В толстой плите из непроводящего твёрдого материала перпендикулярно поверхности просверлено отверстие маленького диаметра, глубина которого меньше толщины плиты. К «дну» отверстия прикреплён один конец резинки с коэффициентом жёсткости $k$. Длина недеформированной резинки в точности равна глубине отверстия. На другом конце резинки прикреплена бусинка массы $m$, заряженная положительным зарядом $q$. Плита расположена горизонтально в поле тяжести. Поверхность плиты гладкая. Перпендикулярно поверхности плиты включено однородное магнитное поле, вектор индукции которого направлен противоположно вектору ускорения свободного падения. Величина индукции магнитного поля равна $B$. Растягивая резинку, бусинку смещают по поверхности плиты на расстояние $r_0$ от оси отверстия и отпускают, сообщив ей такую перпендикулярную резинке скорость, что бусинка движется по окружности.
Определите угловые скорости движения бусинки при вращении её по часовой стрелке и против часовой стрелки (если смотреть за её движением сверху). Сила, действующая на бусинку, зависит и от ее координаты $\vec r$, и от ее скорости $\vec v$ линейным образом. Поэтому, если есть два разных закона движения $\vec r_1(t)$ и $\vec r_2(t)$, описывающие некоторые движения бусинки, то уравнение $\vec r(t)=\alpha\cdot\vec r_1(t)+\beta\cdot\vec r_2(t)$ при любых постоянных $\alpha$ и $\beta$ правильно описывает закон физически реализуемого движения этой бусинки под действием таких же сил (ведь скорость и ускорение бусинки в любой момент времени будут описываться такими же комбинациями). Например, если бусинку из того же начального положения, что и в пункте 1, отпускают без начальной скорости, то закон ее движения можно найти как результат наложения («суперпозиции») законов вращений, изученных Вами в этом пункте.
На какое минимальное расстояние к оси отверстия приблизится бусинка после отпускания без начальной скорости с расстояния $r_0$ от отверстия?
Через какое время $\tau$ после отпускания бусинка вновь окажется на расстоянии $r_0$ от оси отверстия?
Изобразите траекторию бусинки для случая $q^2B^2/(mk)=1/2$. Через какое время после отпускания бусинка первый раз окажется в исходной точке?
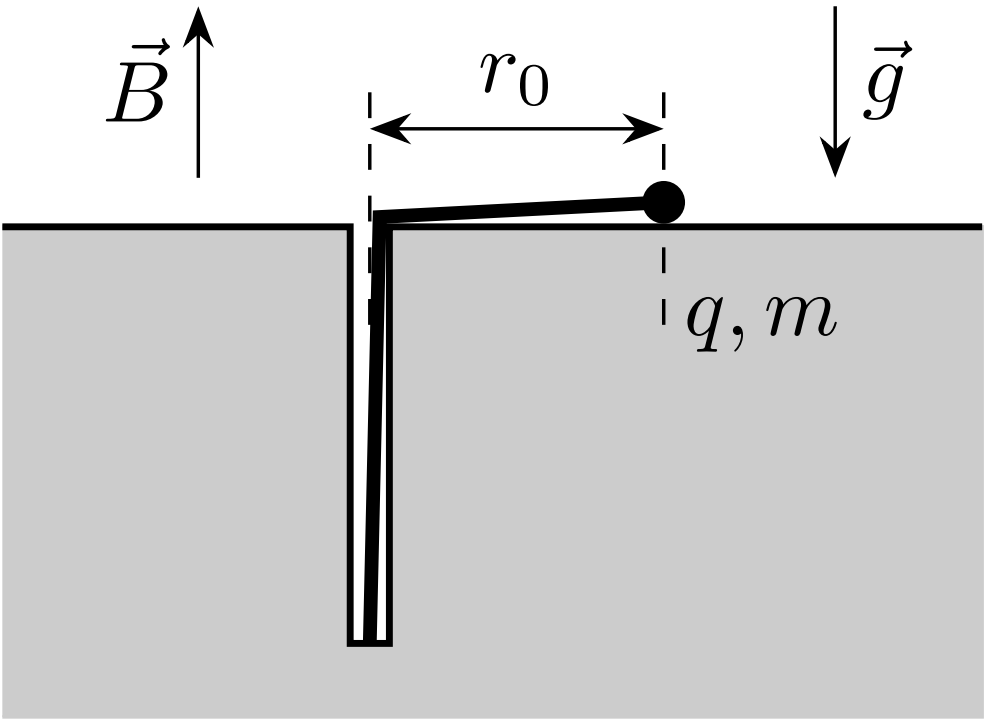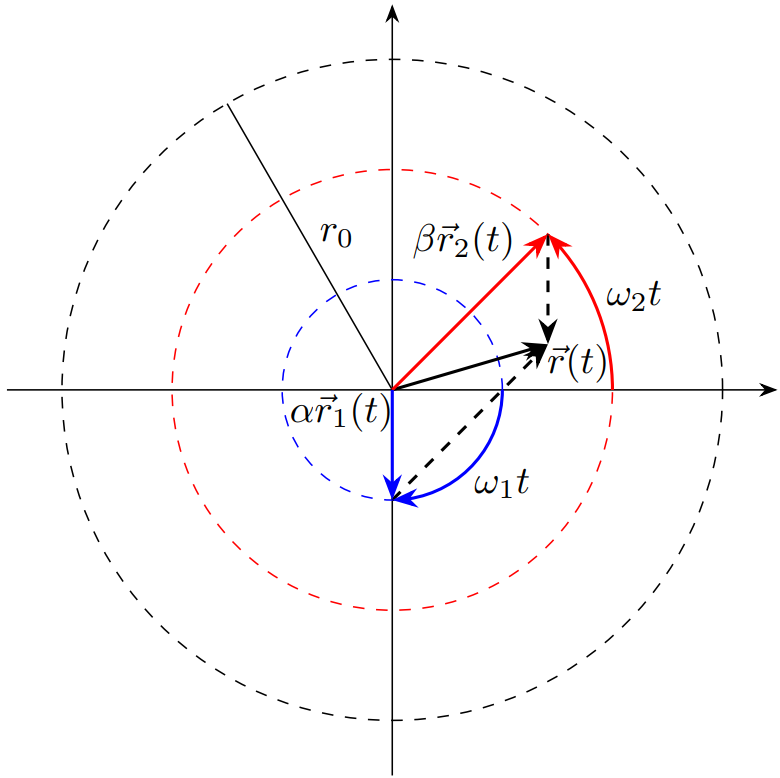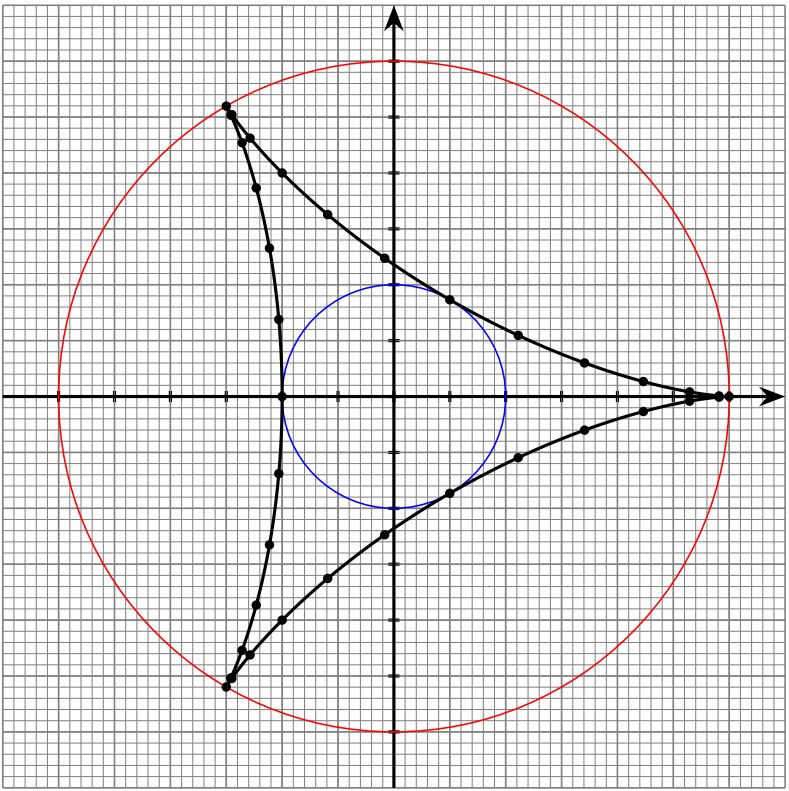
Определите угловые скорости движения бусинки при вращении  её по часовой стрелке и против часовой стрелки (если смотреть за её движением сверху).
Решение: Уравнение движения бусинки на резинке в магнитном поле $\vec B$ имеет вид\[m{\vec{a}}=-k{\vec{r}}+q\bigl[{\vec{v}}\times{\vec{B}}\bigr],\]то есть (как и отмечено в условии) оно является линейным и однородным уравнением по отношению к закону движения $\vec r(t)$ (сам вектор координаты, откладываемый от положения равновесия бусинки и его производные – скорость и ускорение – входят в уравнение только в первой степени). При движении по окружности радиуса $r_0$ центростремительное ускорение бусинки создается силой упругости резинки и силой Лоренца, причем в зависимости от направления вращения сила Лоренца либо направлена к центру окружности, либо от него. Значит, величина угловой скорости бусинки при таком движении находится из уравнения\[m\omega^{2}r_{0}=kr_{0}{\pm}q B\omega r_{0}\implies \omega^{2}{\pm}\frac{q B}{m}\omega-\frac{k}{m}=0.\] Далее введем обозначения $\Omega\equiv\cfrac{qB}{2m}$ и $\omega_0^2\equiv\cfrac{k}{m}$. Тогда, выбирая для каждого случая положительный корень, приходим к выводу, что при вращении по часовой стрелке величина угловой скорости (циклическая частота вращения) а при вращении против часовой стрелки она равна Примечание: в обоих случаях угловая скорость не зависит от радиуса окружности! Поэтому величина линейной скорости пропорциональна радиусу описываемой окружности.
Ответ: \[\omega_{1}=\sqrt{\omega_{0}^{2}+\Omega^{2}}+\Omega=\sqrt{\frac{k}{m}+\frac{q^{2}B^{2}}{4m^{2}}}+\frac{q B}{2m},\]  а при вращении против часовой стрелки она равна
Ответ: \[\omega_{2}=\sqrt{\omega_{0}^{2}+\Omega^{2}}-\Omega=\sqrt{\frac{k}{m}+\frac{q^{2}B^{2}}{4m^{2}}}-\frac{q B}{2m} < \omega_1,\]  Примечание: в обоих случаях угловая скорость не зависит от радиуса окружности! Поэтому величина линейной скорости пропорциональна радиусу описываемой окружности.

На какое минимальное расстояние к оси отверстия приблизится бусинка после отпускания без начальной скорости с расстояния $r_0$ от отверстия?
Решение: Пусть теперь $\vec r_1(t)$ – закон движения бусинки, вращающийся по окружности радиуса $r_0$ по часовой стрелке, а $\vec r_2(t)$ – закон движения бусинки, вращающийся по той окружности против часовой стрелки. Модули скоростей движения у бусинки при этих движениях различаются: легко найти, что $|\vec v_1|=\omega_1r_0$, а $|\vec v_2|=\omega_2r_0$. Если записать суперпозицию этих законов движения в виде\[{\vec{r}}\left(t\right)={\frac{\omega_{2}}{\omega_{1}+\omega_{2}}}{\vec{r}}_{1}\left(t\right)+{\frac{\omega_{1}}{\omega_{1}+\omega_{2}}}{\vec{r}}_{2}\left(t\right),\]то, в соответствии с линейностью и однородностью уравнения движения (и в соответствии с содержащейся в условии «подсказкой») этот закон тоже удовлетворяют уравнению движения. Легко определить начальные условия, которым он соответствует: поскольку $\vec r_1(0)=\vec r_2(0)\equiv \vec r_0$ и при различных направлениях вращения $|\vec v_1(0)|=\omega_1r_0=\cfrac{\omega_1}{\omega_2}|\vec v_2(0)|$, то $\vec r(0)=\vec r_0$ и $\vec v(0)=0$. Следовательно, полученный закон описывает движение бусинки, запущенной без начальной скорости с расстояния $r_0$ от отверстия! Мы обнаружили, что вектор координаты такой бусинки можно в любой момент времени найти как сумму вектора ${\cfrac{\omega_{2}}{\omega_{1}+\omega_{2}}}{\vec{r}}_{1}\left(t\right)$ с постоянной длиной ${\cfrac{\omega_{2}}{\omega_{1}+\omega_{2}}}r_0$, вращающегося с угловой скоростью $\omega_1$ по часовой стрелке, и вектора ${\cfrac{\omega_{1}}{\omega_{1}+\omega_{2}}}{\vec{r}}_{2}\left(t\right)$ с постоянной длиной ${\cfrac{\omega_{1}}{\omega_{1}+\omega_{2}}}r_0$, вращающегося с угловой скоростью $\omega_2$ против часовой стрелки от того же начального положения (см. рисунок). Отметим, что угол между этими векторами в момент времени $t$ равен $\varphi(t)=(\omega_1+\omega_2)t$. Поэтому, по теореме косинусов, в этот момент времени расстояние от бусинки до отверстия удовлетворяет уравнению\[r^2(t)=\left({\cfrac{\omega_{2}}{\omega_{1}+\omega_{2}}}r_0\right)^2+\left({\cfrac{\omega_{1}}{\omega_{1}+\omega_{2}}}r_0\right)^2+2\cdot{\cfrac{\omega_{2}}{\omega_{1}+\omega_{2}}}r_0\cdot{\cfrac{\omega_{1}}{\omega_{1}+\omega_{2}}}r_0\cdot\cos\Big[(\omega_1+\omega_2)t\Big].\]Значит,\[r(t)=\frac{r_0}{\omega_1+\omega_2}\sqrt{\omega_1^2+\omega_2^2+2\omega_1\omega_2\cdot\cos\Big[(\omega_1+\omega_2)t\Big]}.\]Таким образом, циклическая частота изменения расстояния от бусинки по положения равновесия равна $\omega_1+\omega_2=2\sqrt{\omega_0^2+\Omega^2}$, причем минимальное значение расстояние принимает в моменты времени $t_n=\cfrac{\pi}{\sqrt{\omega^2+\Omega^2}}\left(n+\cfrac{1}{2}\right)$ (где $n = 0,1,2,\ldots$). Отметим, что для нахождения $r_{\min}$ не обязательно исследовать закон изменения расстояния $r(t)$: достаточно понять, что расстояние от бусинки до отверстия минимально, когда вектора «составляющих» векторов нашей суперпозиции направлены противоположно. Тогда ясно, что $r_{\min}$ равно разности их модулей.
Ответ: \[r_{\min}=\frac{\omega_1-\omega_2}{\omega_1+\omega_2}r_0=\frac{\Omega}{\sqrt{\omega_0^2+\Omega^2}}r_0\]  расстояние принимает в моменты времени $t_n=\cfrac{\pi}{\sqrt{\omega^2+\Omega^2}}\left(n+\cfrac{1}{2}\right)$ (где $n = 0,1,2,\ldots$). Отметим, что для нахождения $r_{\min}$ не обязательно исследовать закон изменения расстояния $r(t)$: достаточно понять, что расстояние от бусинки до отверстия минимально, когда вектора «составляющих» векторов нашей суперпозиции направлены противоположно. Тогда ясно, что $r_{\min}$ равно разности их модулей.

Через какое время $\tau$ после отпускания бусинка вновь окажется на расстоянии $r_0$ от оси отверстия?
Решение: Из формулы для $r(t)$ видно, что максимальное расстояние от бусинки до отверстия равно начальному $r_{\max}=r_0$, и оно достигается в моменты времени $t'_n=\cfrac{\pi}{\sqrt{\omega_0^2+\Omega^2}}n$ (где $n = 0,1,2,\ldots$). Как видно, впервые после отпускания это произойдет в момент времени Как и в предыдущем пункте, можно получить этот ответ без нахождения $r(t)$ – достаточно образного представления движения. Тогда ясно, что расстояние максимально, когда вращающиеся навстречу друг другу вектора «составляющих» векторов суперпозиции встречаются, и $\tau=\cfrac{2\pi}{\omega_1+\omega_2}=\cfrac{\pi}{\sqrt{\omega_0^2+\Omega^2}}$.
Ответ: \[\tau=\cfrac{\pi}{\sqrt{\omega_0^2+\Omega^2}}\]  Как и в предыдущем пункте, можно получить этот ответ без нахождения $r(t)$ – достаточно образного представления движения. Тогда ясно, что расстояние максимально, когда вращающиеся навстречу друг другу вектора «составляющих» векторов суперпозиции встречаются, и $\tau=\cfrac{2\pi}{\omega_1+\omega_2}=\cfrac{\pi}{\sqrt{\omega_0^2+\Omega^2}}$.

Изобразите траекторию бусинки для случая $q^2B^2/(mk)=1/2$. Через какое время после отпускания бусинка первый раз окажется в исходной точке?
Решение: При таком соотношении параметров $\Omega^2=\omega_0^2/8$, и поэтому $\omega_1=\omega\cdot\sqrt{2}$, а $\omega_2=\omega_0/\sqrt{2}$. Значит, отношение угловых скоростей $\omega_1:\omega_2=2:1$, то есть общее движение периодическое, и траектория оказывается замкнутой. В этом случае\[\vec r_1(t)=\frac{1}{3}\vec r_1(t)+\frac{2}{3}\vec r_2(t),\]длины векторов, сумма которых дает $\vec r(t)$, равны $r_0/3$ и $2r_0/3$, а закон изменения расстояния\[r(t)=\frac{r_0}{3}\sqrt{5+4\cdot\cos\Big[3\omega_2t\Big]}.\]Ясно, что период движения – наименьшее общее кратное периодов двух составляющих движений, которое в нашем случае равно периоду меньшей частоты $\omega_2$. Поэтому впервые после отпускания бусинка окажется в исходной точке спустя время Период изменения расстояния от отверстия\[T=\frac{2\pi}{\omega_1+\omega_2}=\frac{2\pi\sqrt2}{3\omega_0}=\frac{1}{3}T_2.\]Поэтому за один период движения бусинка трижды достигает максимального расстояния $r_0$, и трижды – минимального $r_0/3$. Таким образом, траектория за «полный оборот» вокруг оси отверстия трижды проходит от окружности с радиусом $r_0$ до окружности с радиусом $r_0/3$ и обратно, причем вблизи общих точек с большей окружностью бусинка движется по радиусу (траектория касается радиуса), в общих точках с меньшей окружностью радиальная скорость бусинки обращается в ноль при ненулевой угловой скорости – бусинка движется перпендикулярно радиусу, и ее траектория касается меньшей окружности в общих точках. По этим сведениям можно достаточно корректно изобразить вид траектории (см. рисунок). Другой способ изучить траекторию – записать закон движения бусинки в декартовых координатах $(x,y)$. Удобно совместить начало координат с осью отверстия, а ось $x$ направить так, чтобы она проходила через начальное положение бусинки. Проецируя закон движения на эти оси, получим:\[\left\{\begin{array}l x(t)=\frac{r_0}3\Big[2\cos(\omega_2t)+\cos(2\omega_2t)\Big]\\y(t)=\frac{r_0}3\Big[2\sin(\omega_2t)-\sin(2\omega_2t)\Big]\end{array}\right.\]Тогда можно построить траекторию «по точкам», выбрав несколько характерных значений $\omega_2t$. Впрочем, и в этом случае удобно в первую очередь построить положение точек, отвечающих моментам, когда бусинка находится на максимальном и минимальном расстояниях от отверстия, то есть $\omega_2t=0,\cfrac{\pi}3,\cfrac{2\pi}3,\pi,\cfrac{4\pi}3,\cfrac{5\pi}3$.
Ответ: \[T_2=\frac{2\pi}{\omega_2}=\frac{2\pi\sqrt2}{\omega_0}=2\pi\sqrt\frac{2m}{k}\]  Период изменения расстояния от отверстия\[T=\frac{2\pi}{\omega_1+\omega_2}=\frac{2\pi\sqrt2}{3\omega_0}=\frac{1}{3}T_2.\]Поэтому за один период движения бусинка трижды достигает максимального расстояния $r_0$, и трижды – минимального $r_0/3$. Таким образом, траектория за «полный оборот» вокруг оси отверстия трижды проходит от окружности с радиусом $r_0$ до окружности с радиусом $r_0/3$ и обратно, причем вблизи общих точек с большей окружностью бусинка движется по радиусу (траектория касается радиуса), в общих точках с меньшей окружностью радиальная скорость бусинки обращается в ноль при ненулевой угловой скорости – бусинка движется перпендикулярно радиусу, и ее траектория касается меньшей окружности в общих точках. По этим сведениям можно достаточно корректно изобразить вид траектории (см. рисунок). Другой способ изучить траекторию – записать закон движения бусинки в декартовых координатах $(x,y)$. Удобно совместить начало координат с осью отверстия, а ось $x$ направить так, чтобы она проходила через начальное положение бусинки. Проецируя закон движения на эти оси, получим:\[\left\{\begin{array}l x(t)=\frac{r_0}3\Big[2\cos(\omega_2t)+\cos(2\omega_2t)\Big]\\y(t)=\frac{r_0}3\Big[2\sin(\omega_2t)-\sin(2\omega_2t)\Big]\end{array}\right.\]Тогда можно построить траекторию «по точкам», выбрав несколько характерных значений $\omega_2t$. Впрочем, и в этом случае удобно в первую очередь построить положение точек, отвечающих моментам, когда бусинка находится на максимальном и минимальном расстояниях от отверстия, то есть $\omega_2t=0,\cfrac{\pi}3,\cfrac{2\pi}3,\pi,\cfrac{4\pi}3,\cfrac{5\pi}3$.
Темы:
T, Механика, Всероссийские, Движение в магнитном поле, Вращательное движение, Движение в центральном поле, Траектория, Принцип суперпозиции